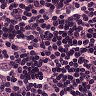
Metastatic tissue present: yes